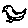
Label: bird